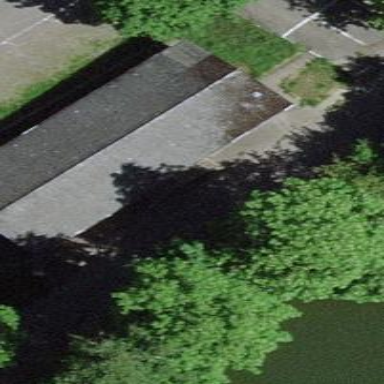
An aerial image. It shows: Shed.